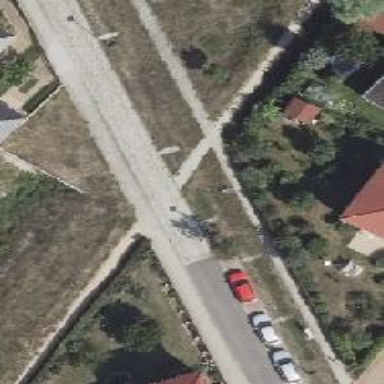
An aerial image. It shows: Residential road with sidewalks on both sides. The road features traffic-calming table.